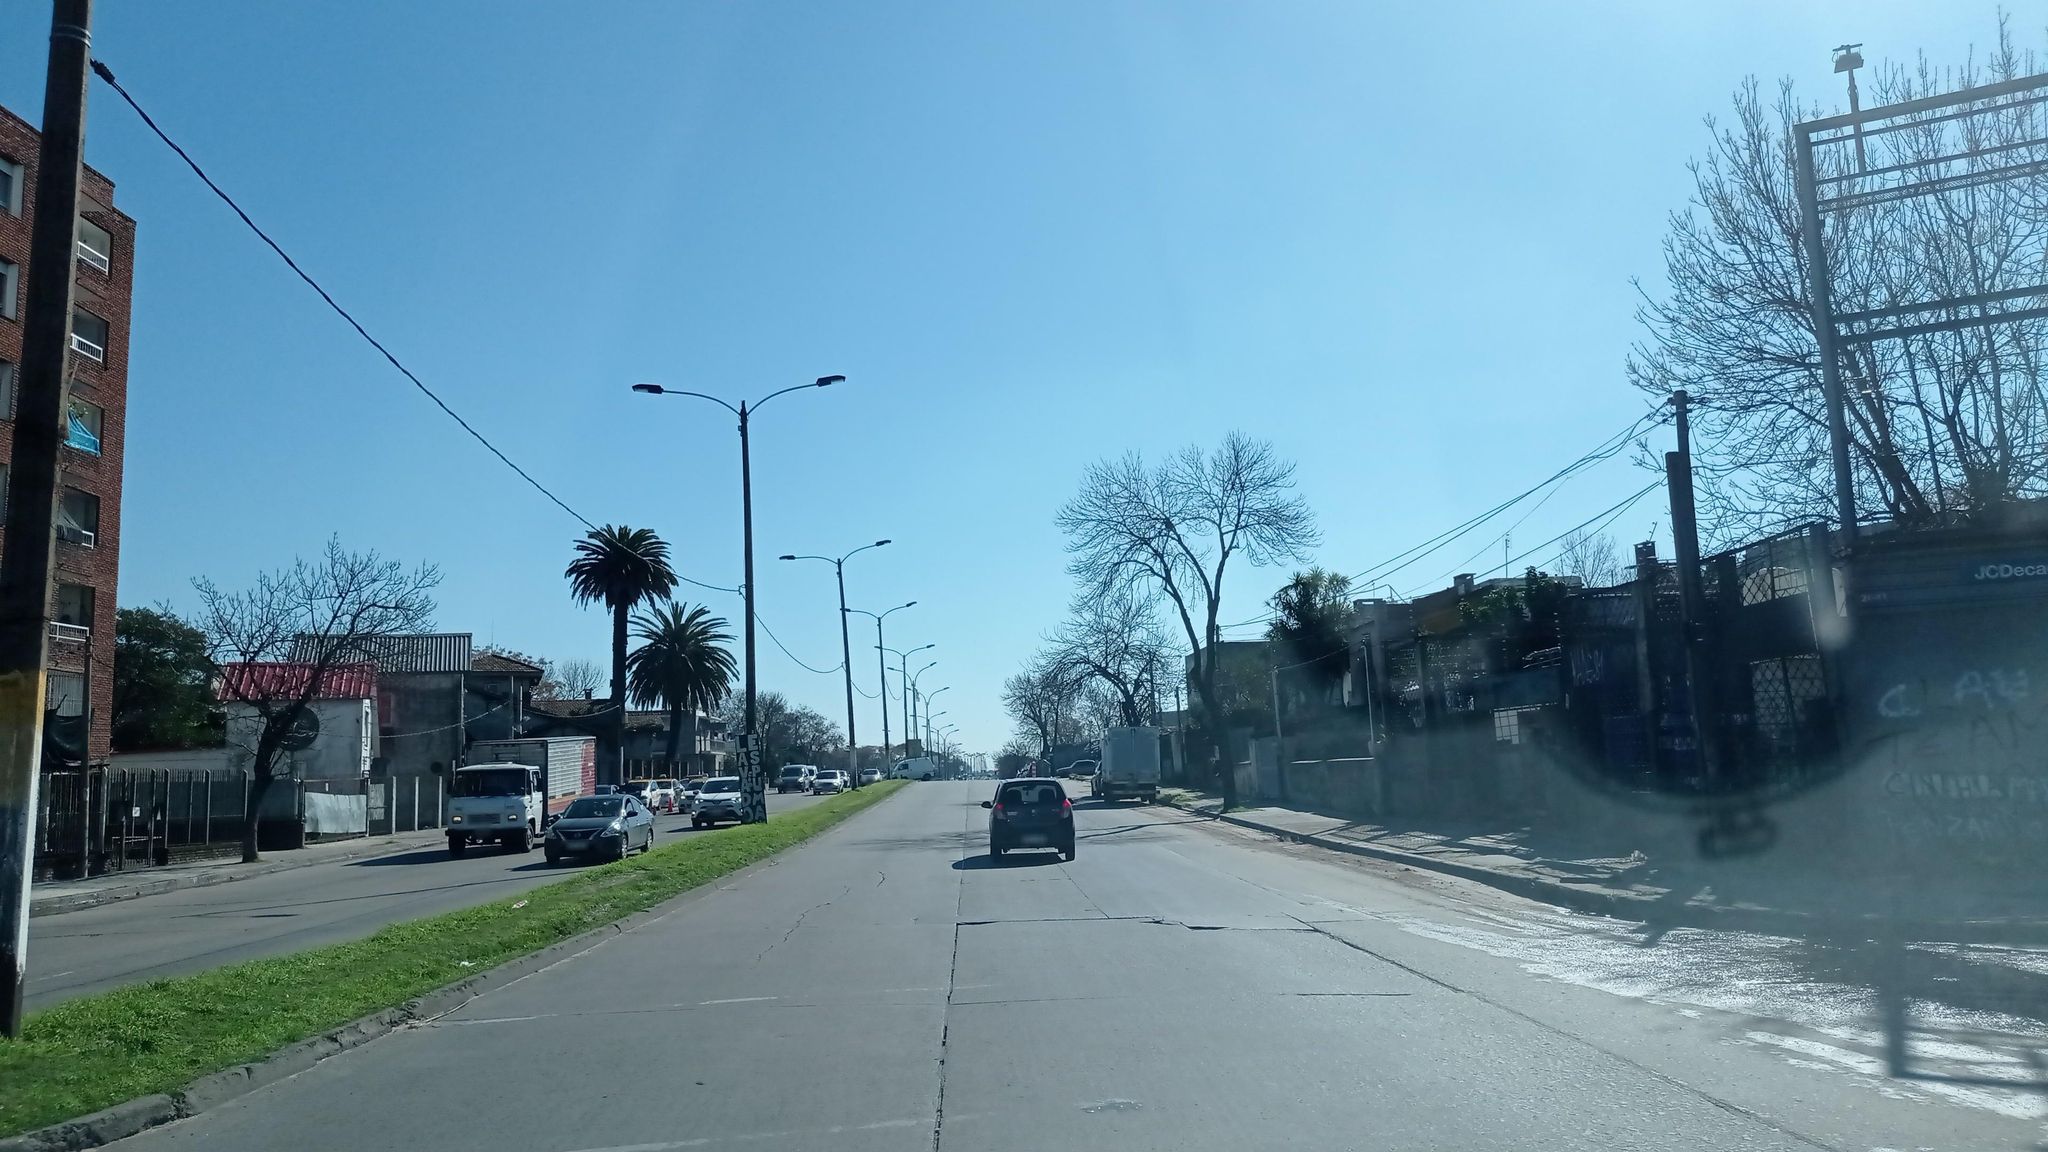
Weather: clear
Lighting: day
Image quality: good
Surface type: walking surface
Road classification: residential
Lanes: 2
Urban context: urban centre
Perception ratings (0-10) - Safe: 5.78, Lively: 5.27, Beautiful: 2.16, Boring: 3.41, Depressing: 7.25, Wealthy: 1.19